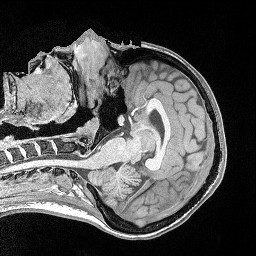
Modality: T1w
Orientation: coronal
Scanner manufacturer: siemens
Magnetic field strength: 3 T
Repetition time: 9.2 s
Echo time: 3.32 s